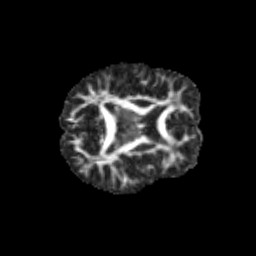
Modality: FA
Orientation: axial
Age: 13
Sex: female
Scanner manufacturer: siemens
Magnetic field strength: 3 T
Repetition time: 3.8 s
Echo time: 0.07 s